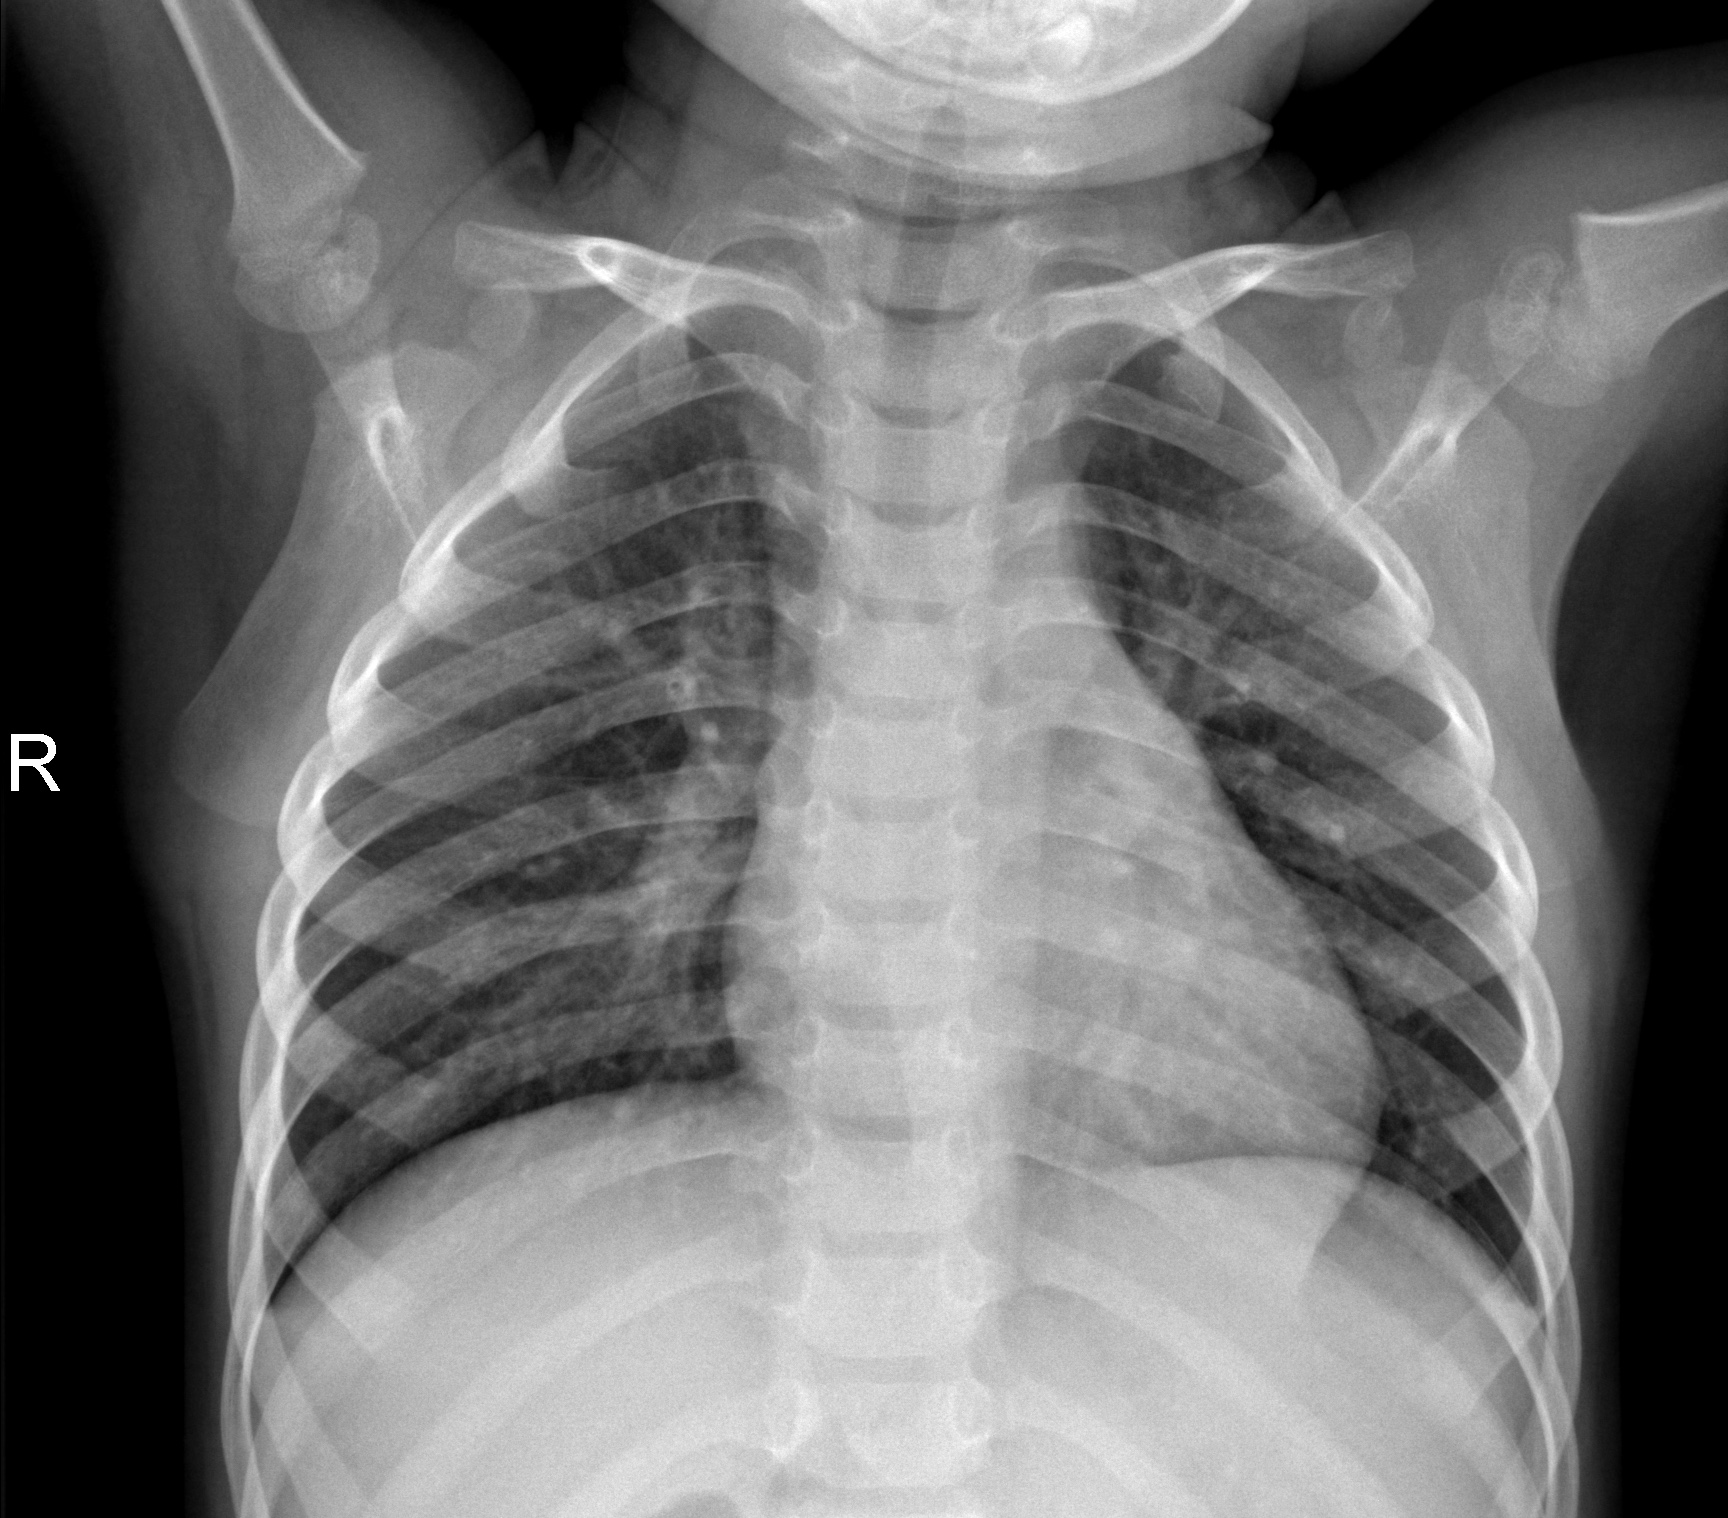
Diagnosis: NORMAL